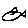
Label: fish